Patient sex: M
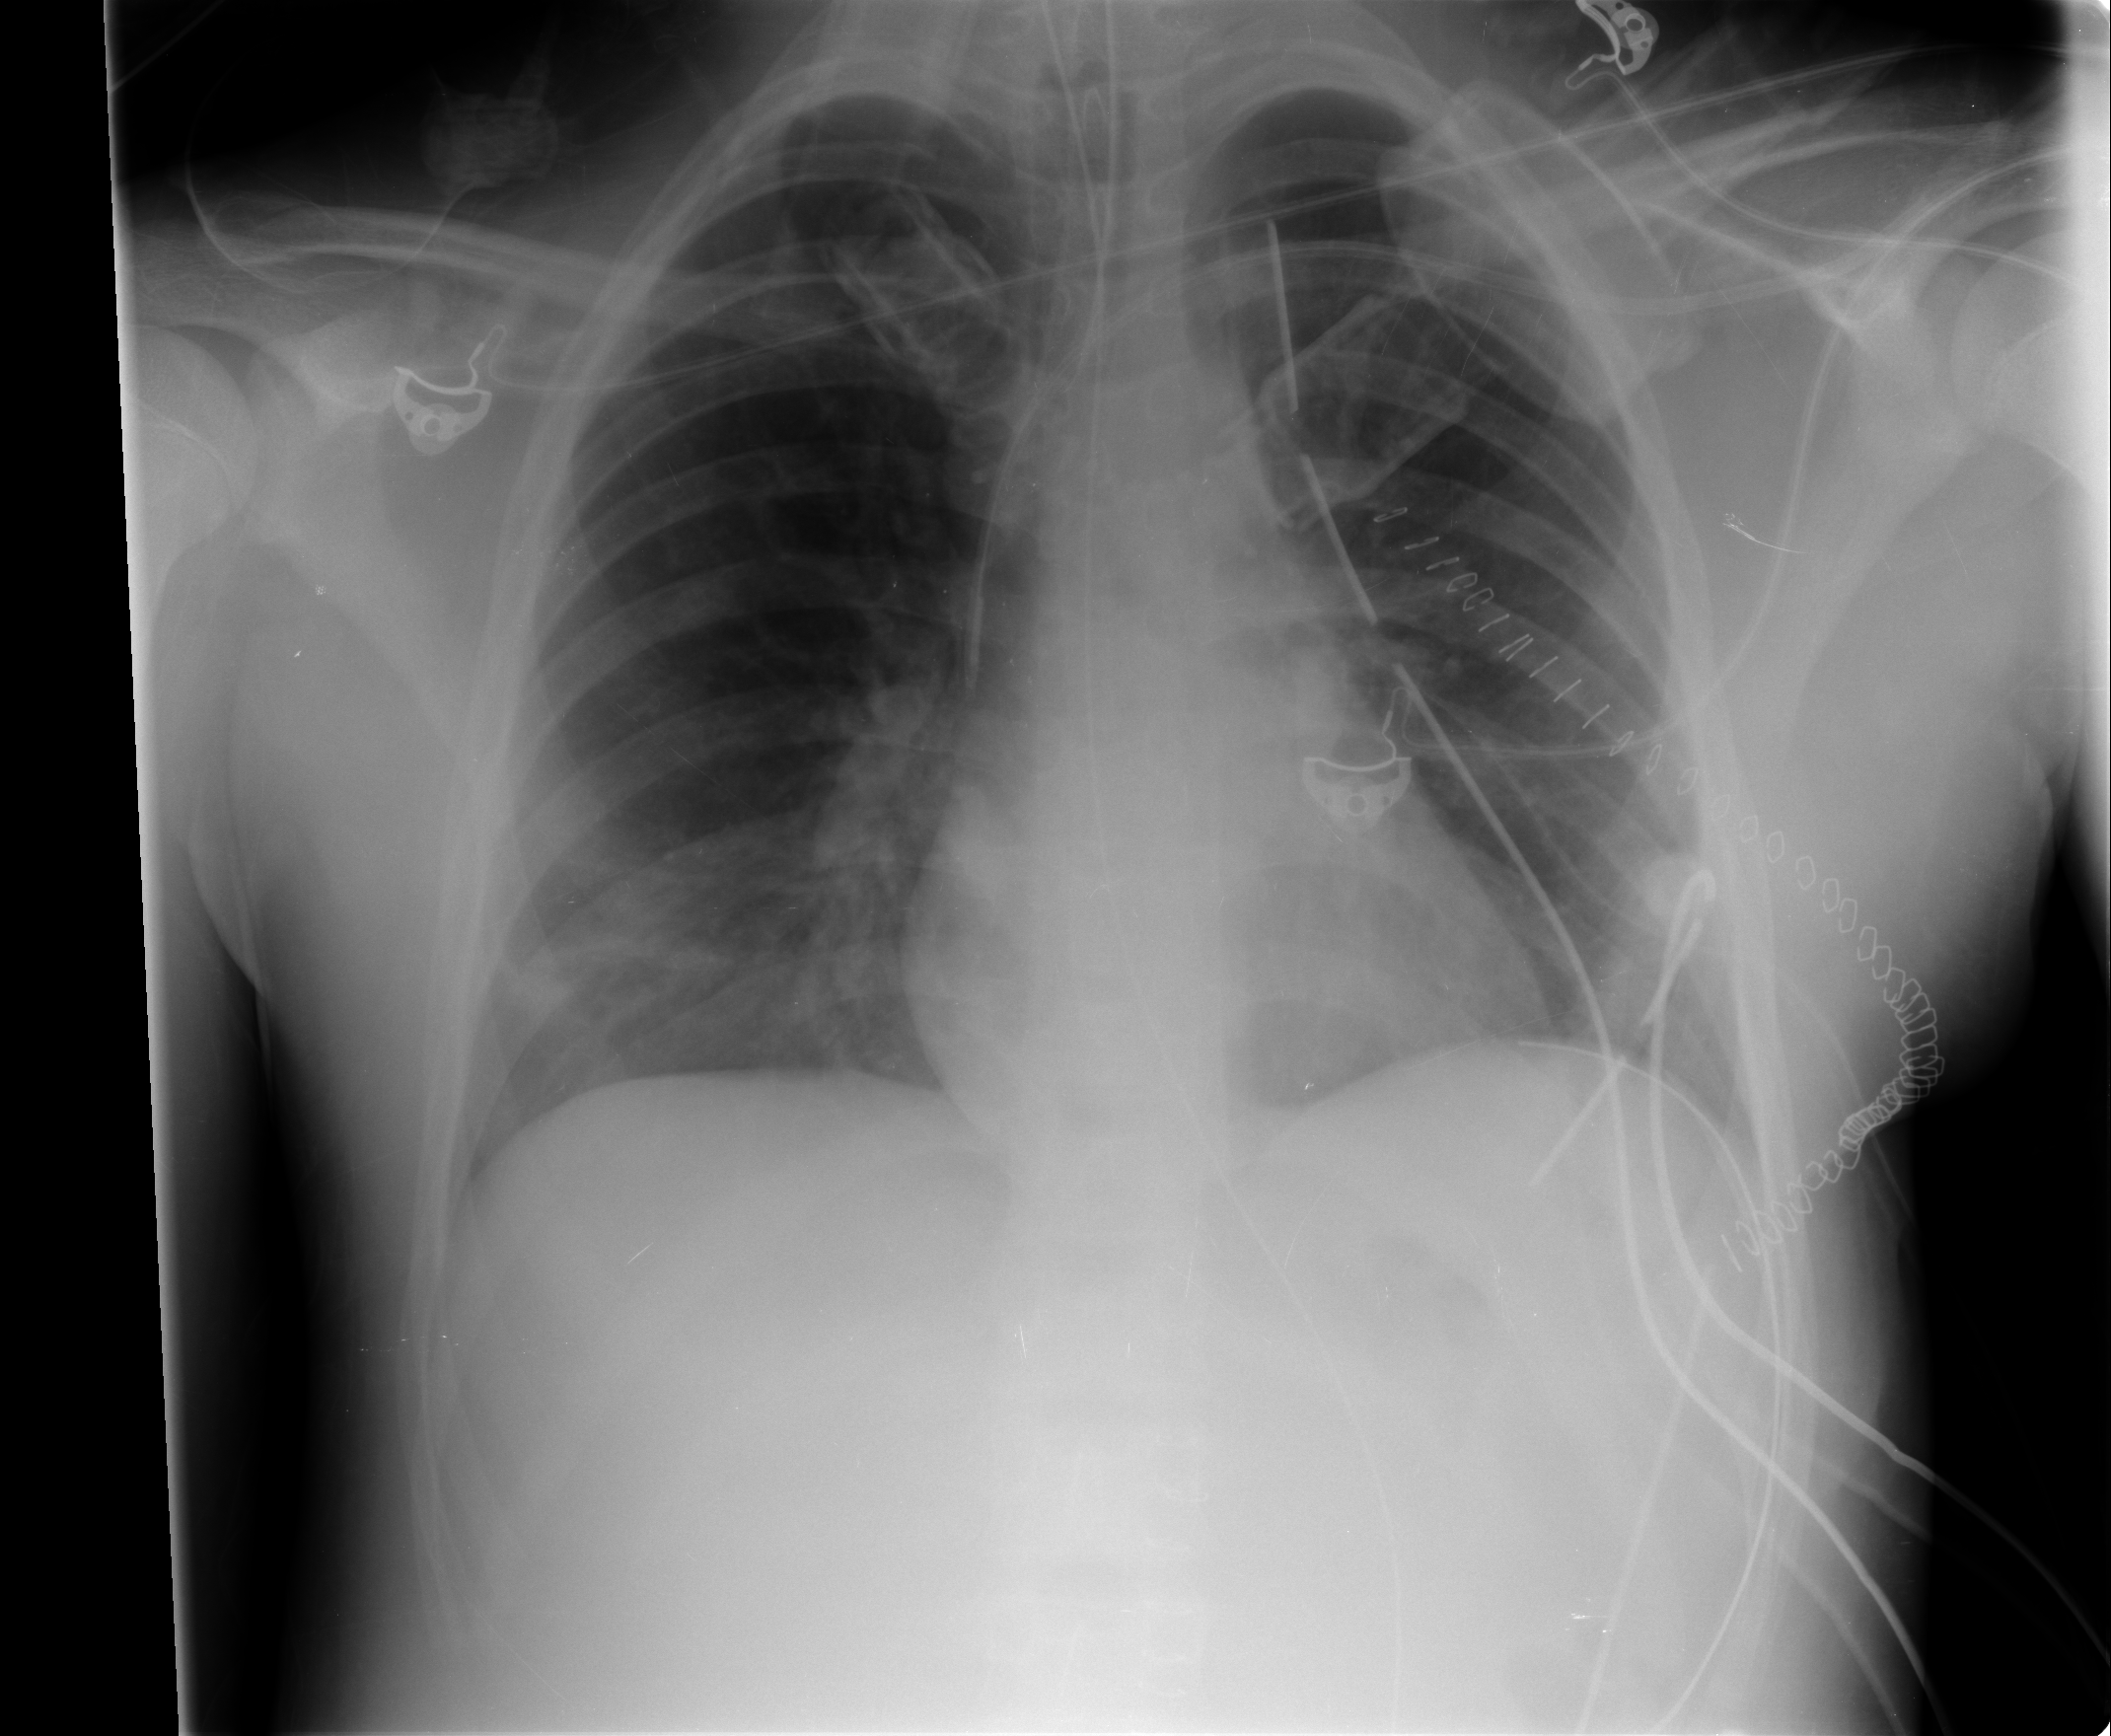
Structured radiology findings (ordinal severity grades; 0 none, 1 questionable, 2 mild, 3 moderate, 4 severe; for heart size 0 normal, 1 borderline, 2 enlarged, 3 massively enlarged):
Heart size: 0
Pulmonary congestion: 0
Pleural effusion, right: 0
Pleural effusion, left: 0
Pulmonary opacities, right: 0
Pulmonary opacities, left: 0
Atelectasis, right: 2
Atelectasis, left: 2